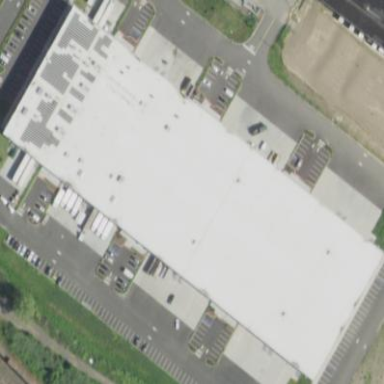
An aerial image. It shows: Warehouse building.